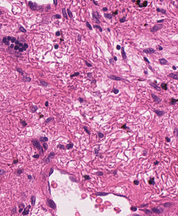
Tumor epithelial tissue: no
Tumor-associated stroma tissue: yes
Normal tissue: no